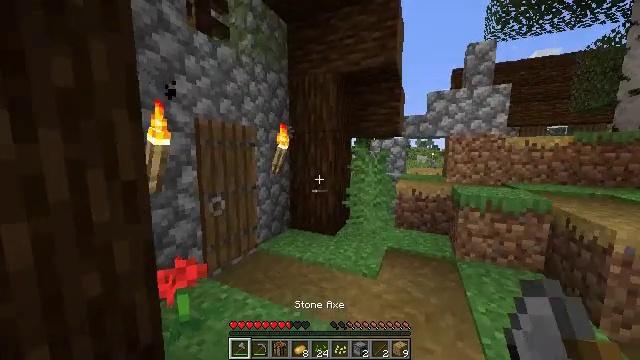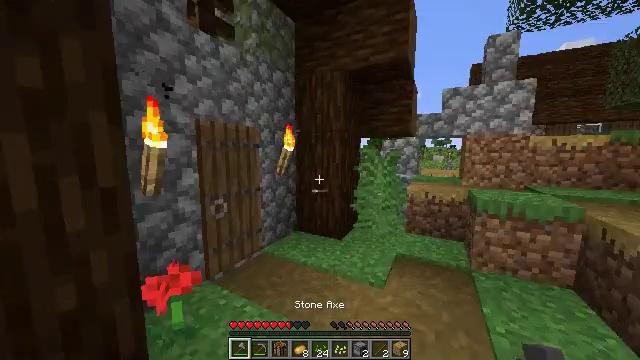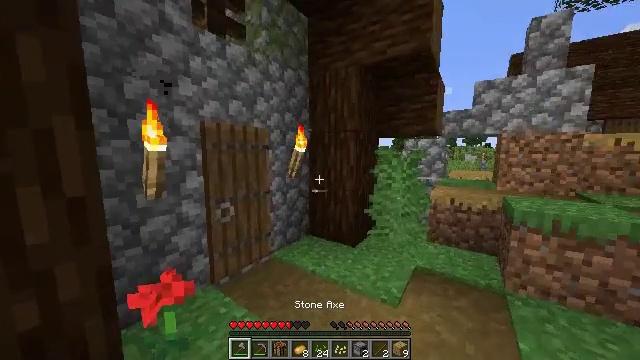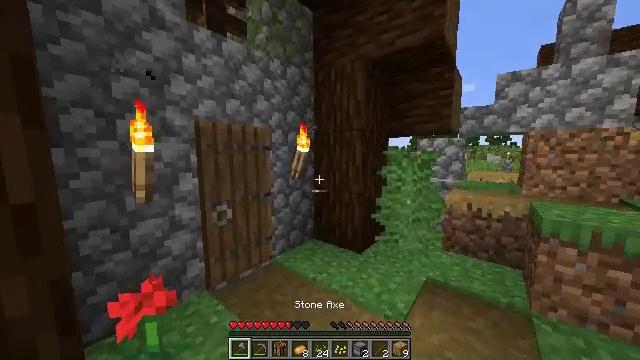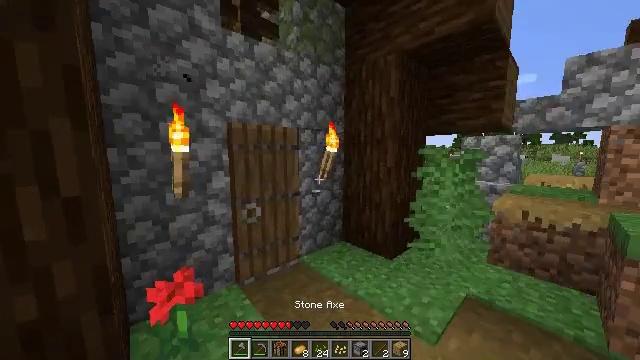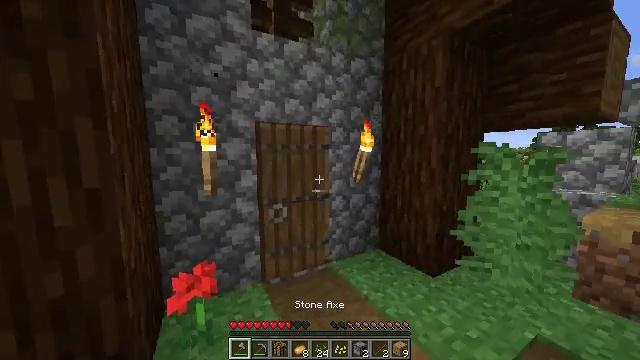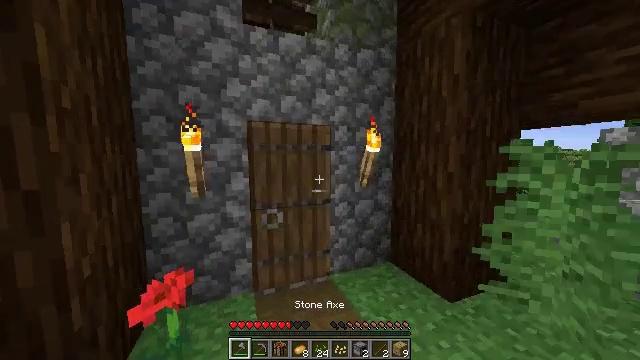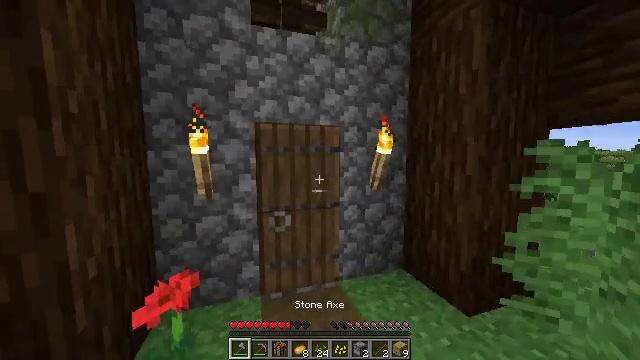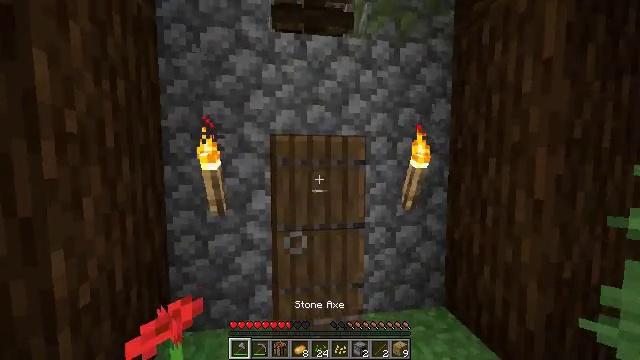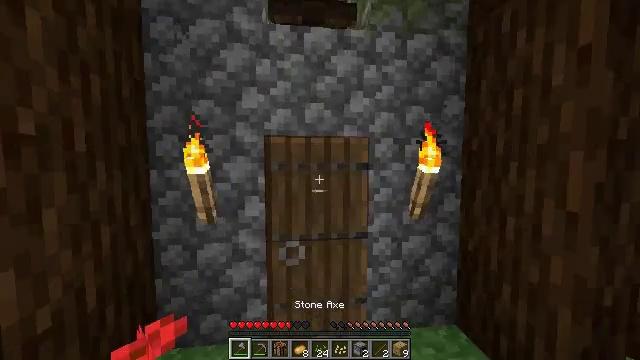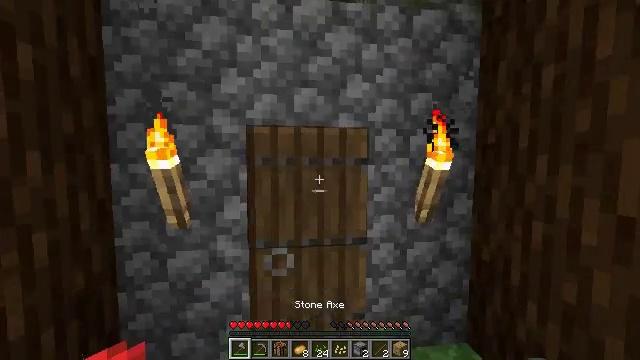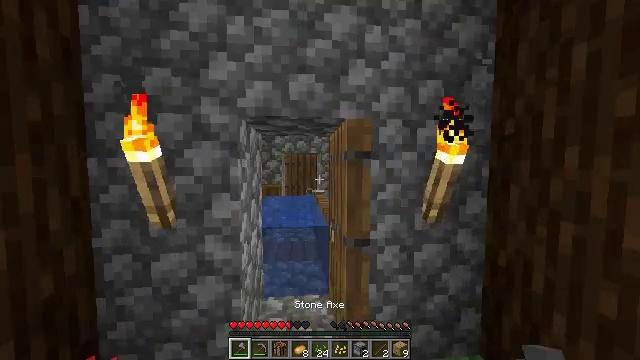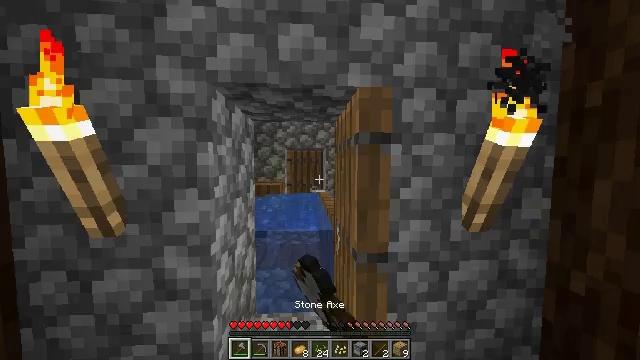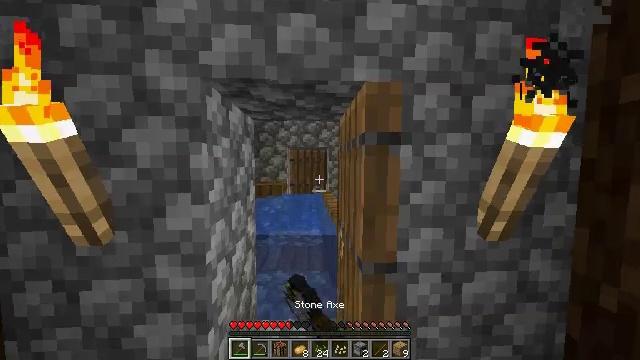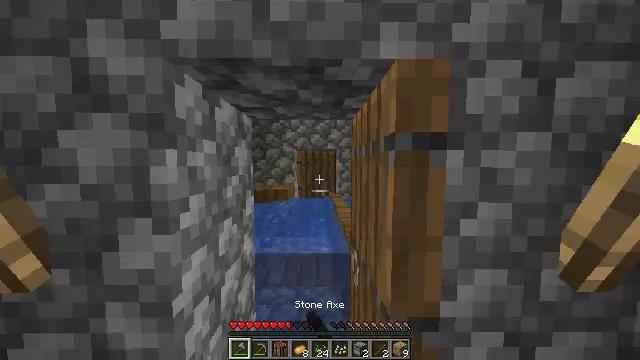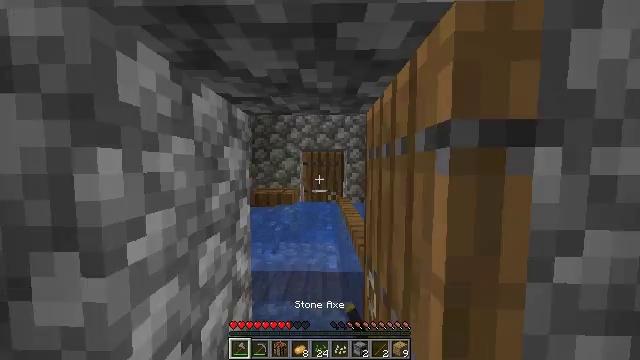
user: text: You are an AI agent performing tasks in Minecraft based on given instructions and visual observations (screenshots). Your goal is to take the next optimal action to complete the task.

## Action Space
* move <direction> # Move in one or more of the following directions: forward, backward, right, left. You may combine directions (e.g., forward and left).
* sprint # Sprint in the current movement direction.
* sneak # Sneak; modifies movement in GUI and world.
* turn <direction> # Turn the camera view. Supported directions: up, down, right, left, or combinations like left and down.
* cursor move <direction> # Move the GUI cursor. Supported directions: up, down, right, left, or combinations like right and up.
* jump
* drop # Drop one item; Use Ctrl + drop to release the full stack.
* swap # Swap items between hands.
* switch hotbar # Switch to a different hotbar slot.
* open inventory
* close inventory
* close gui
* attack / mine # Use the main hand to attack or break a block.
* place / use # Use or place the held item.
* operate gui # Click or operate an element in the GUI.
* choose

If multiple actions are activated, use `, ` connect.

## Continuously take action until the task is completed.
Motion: motion action
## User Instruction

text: Hold left button to gather the purple bed.
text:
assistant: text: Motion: move forward and move right, turn left
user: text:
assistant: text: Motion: move forward and move right, turn left
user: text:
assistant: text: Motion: move forward and move right, turn left
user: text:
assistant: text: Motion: move forward and move right, turn left
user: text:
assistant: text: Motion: move forward and move right, turn left
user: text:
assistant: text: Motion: move forward and move right, turn left
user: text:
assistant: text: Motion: move forward, turn left
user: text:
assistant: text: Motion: move forward, turn left and up
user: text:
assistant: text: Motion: move forward, turn left
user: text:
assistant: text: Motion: move forward
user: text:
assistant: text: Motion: move forward, use / place
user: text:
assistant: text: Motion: move forward, turn left, use / place
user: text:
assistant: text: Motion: move forward, use / place
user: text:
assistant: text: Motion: move forward, turn left, use / place
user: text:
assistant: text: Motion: move forward, turn left
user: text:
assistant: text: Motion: move forward
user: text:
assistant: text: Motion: move forward
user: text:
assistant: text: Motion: move forward
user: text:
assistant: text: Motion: move forward
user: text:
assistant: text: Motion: move forward
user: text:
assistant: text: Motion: move forward
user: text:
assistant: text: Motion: move forward
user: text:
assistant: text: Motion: move forward, turn left and down
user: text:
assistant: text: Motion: move forward, turn down
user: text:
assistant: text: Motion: move forward and move left, turn down
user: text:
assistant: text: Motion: move forward and move left, turn down
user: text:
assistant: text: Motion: move forward and move left, turn down
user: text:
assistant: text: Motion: move forward and move left, turn right and down
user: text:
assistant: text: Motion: move forward, turn right and down
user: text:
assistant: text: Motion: move forward, turn right and down